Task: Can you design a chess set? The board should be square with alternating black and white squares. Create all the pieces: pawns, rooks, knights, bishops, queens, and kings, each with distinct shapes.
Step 2312:
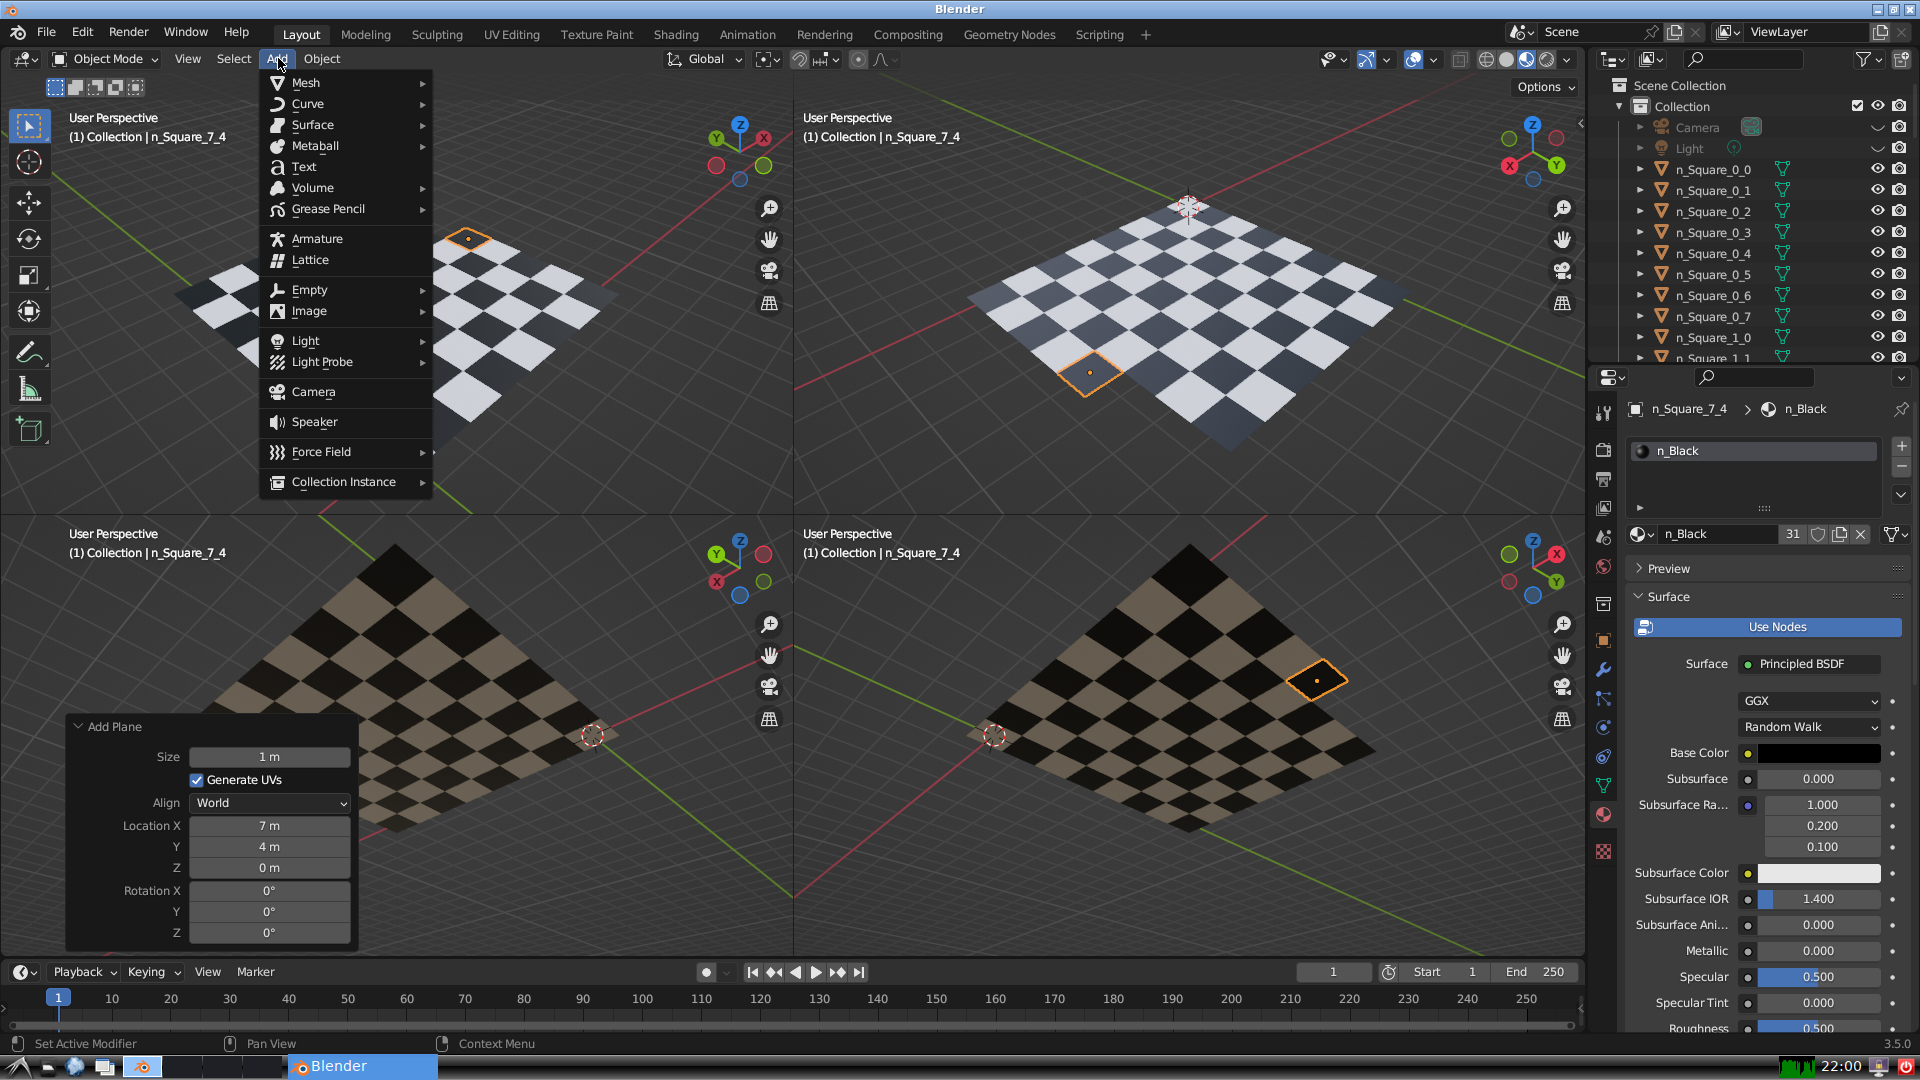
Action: {"mouse_move": [304, 82]}